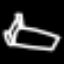
Label: bed